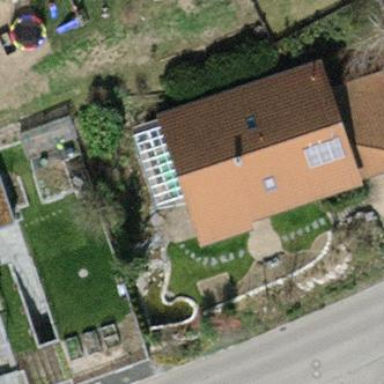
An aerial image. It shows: Detached building with gabled roof.